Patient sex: F
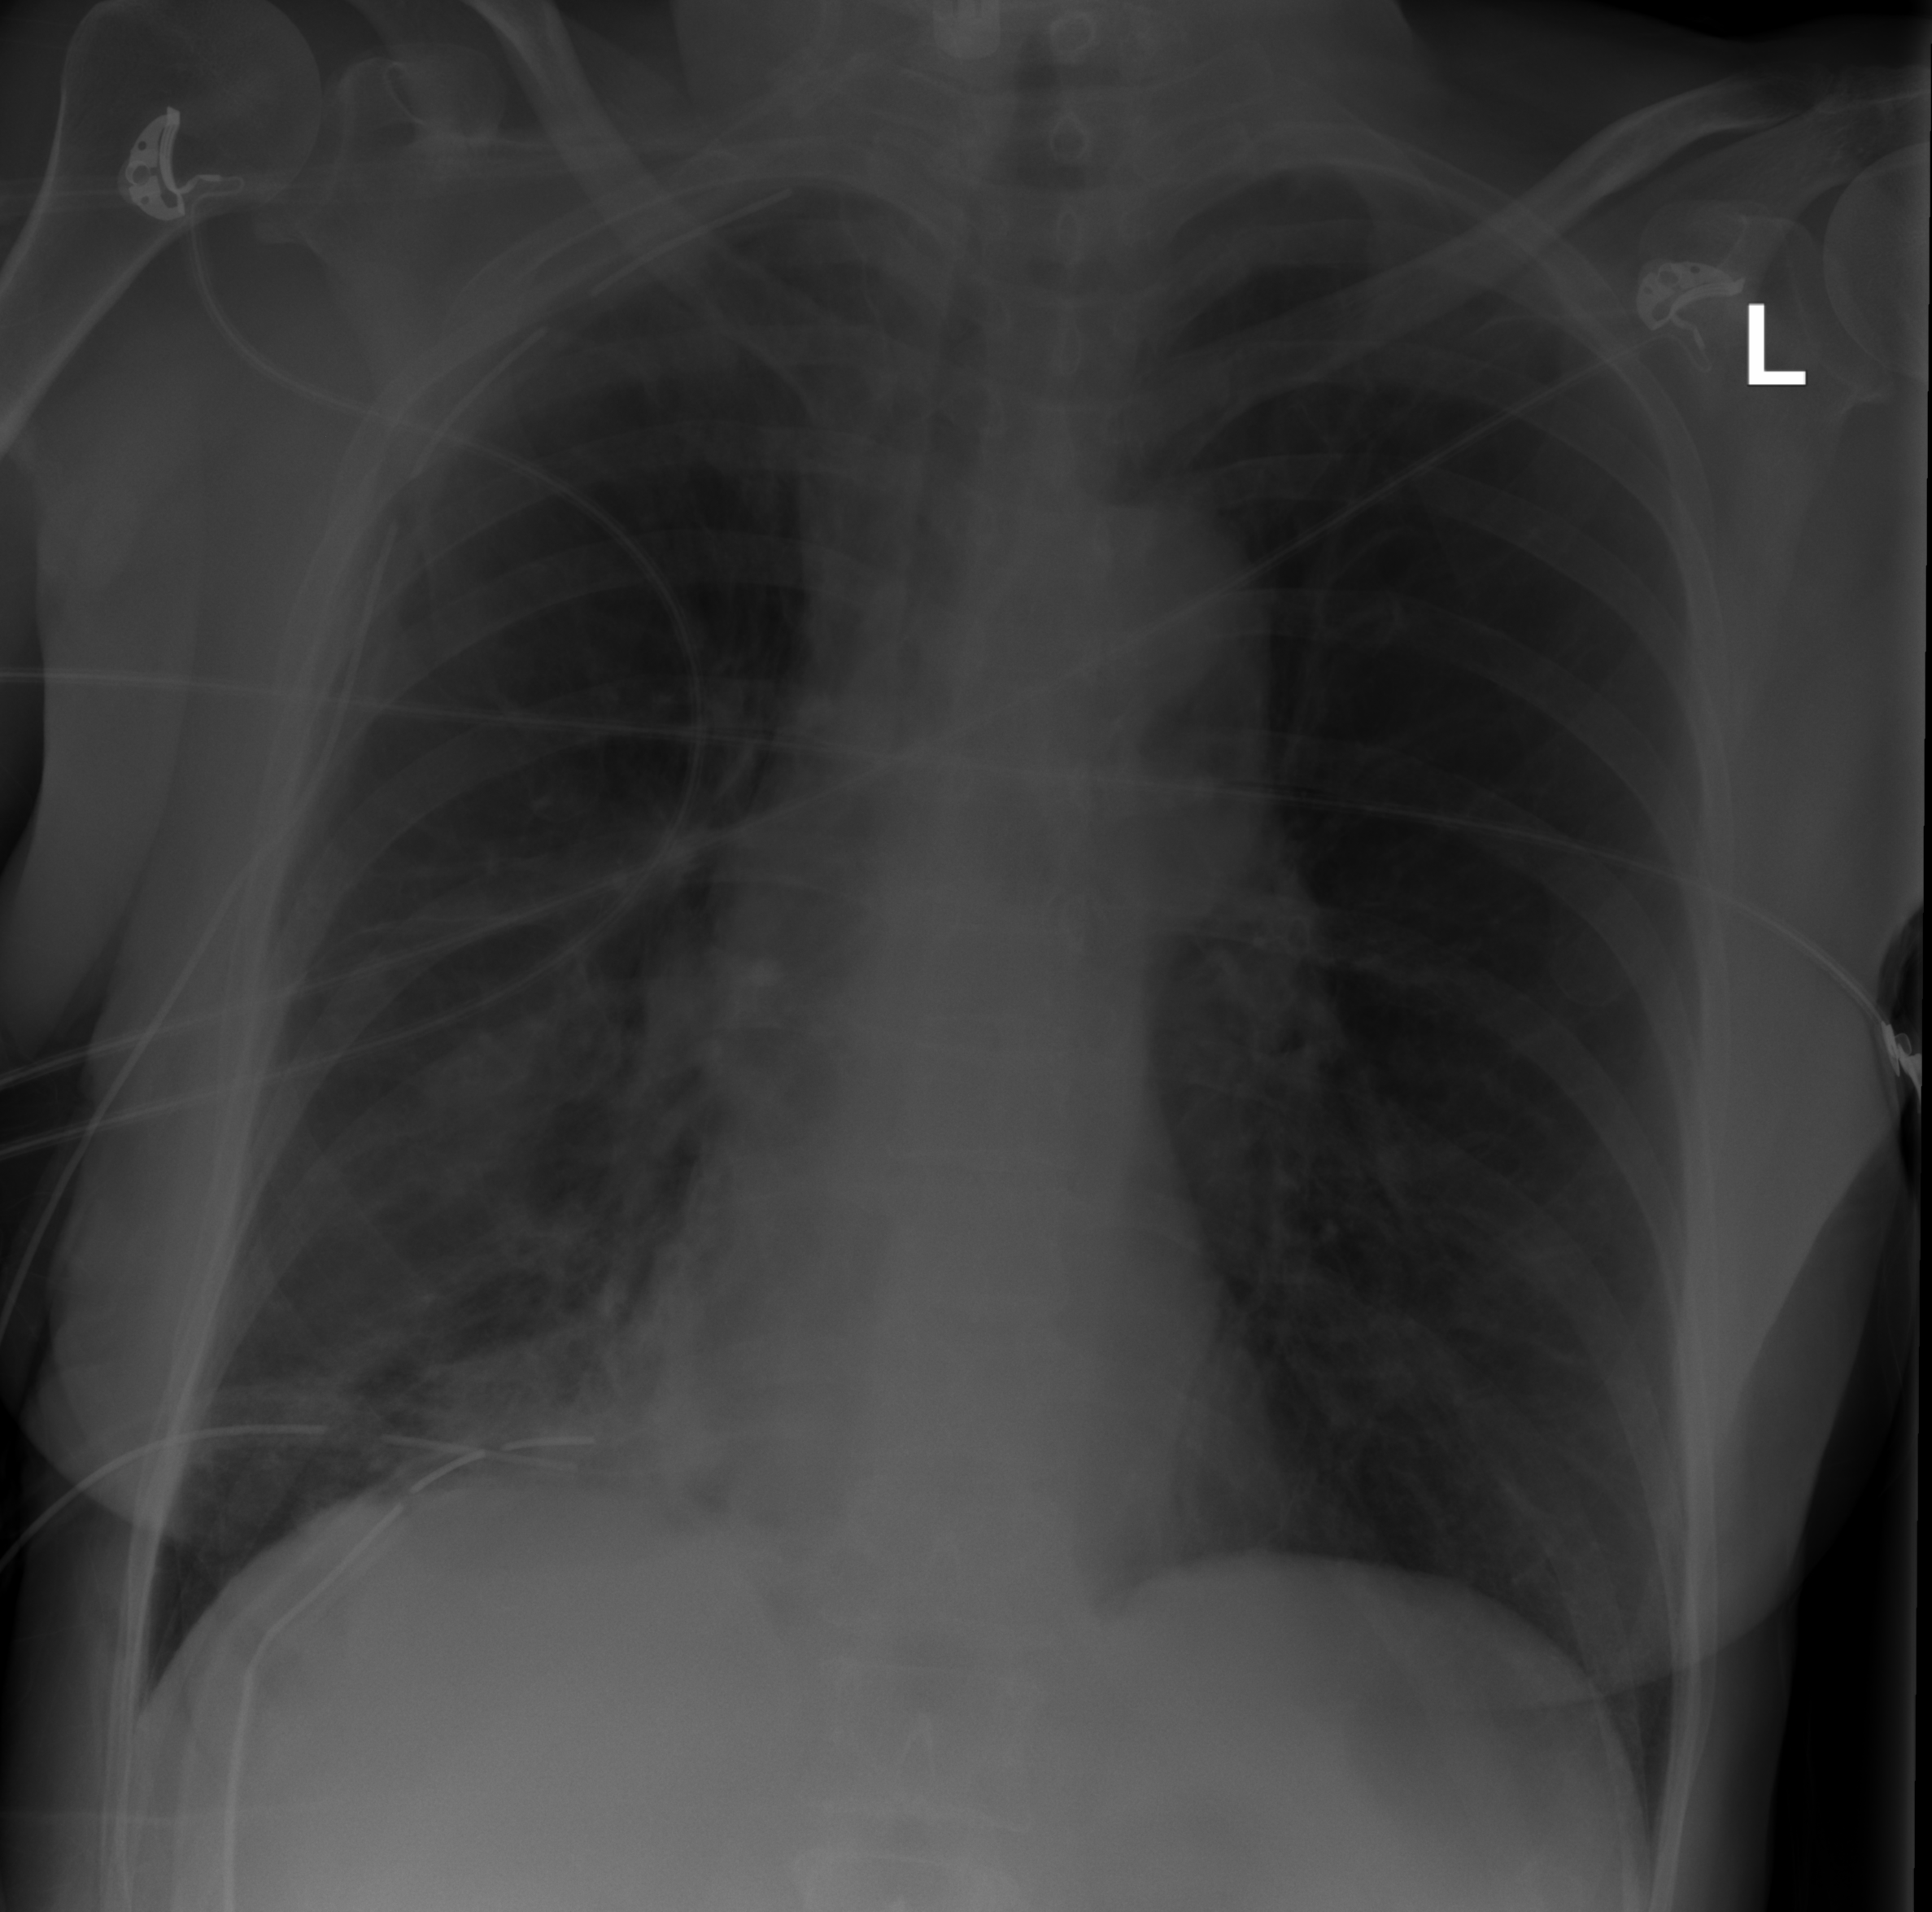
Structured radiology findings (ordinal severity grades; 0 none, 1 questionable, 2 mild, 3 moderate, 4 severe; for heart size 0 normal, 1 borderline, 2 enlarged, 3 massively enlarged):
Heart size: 0
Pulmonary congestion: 0
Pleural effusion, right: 0
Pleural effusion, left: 0
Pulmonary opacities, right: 2
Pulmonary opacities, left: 0
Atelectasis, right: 2
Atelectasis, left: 0